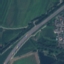
Land use / land cover class: Highway